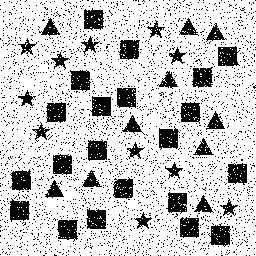
Squares: 21
Triangles: 10
Stars: 11
Total shapes: 42